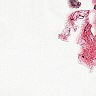
Metastatic tissue present: no